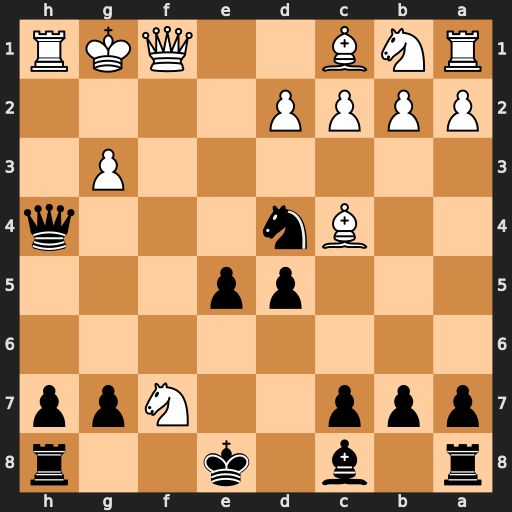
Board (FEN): r1b1k2r/ppp2Npp/8/3pp3/2Bn3q/6P1/PPPP4/RNB2QKR
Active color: b
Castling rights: kq
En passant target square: -
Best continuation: Qxg3+ Qg2 Nf3+ Kf1 Qe1#